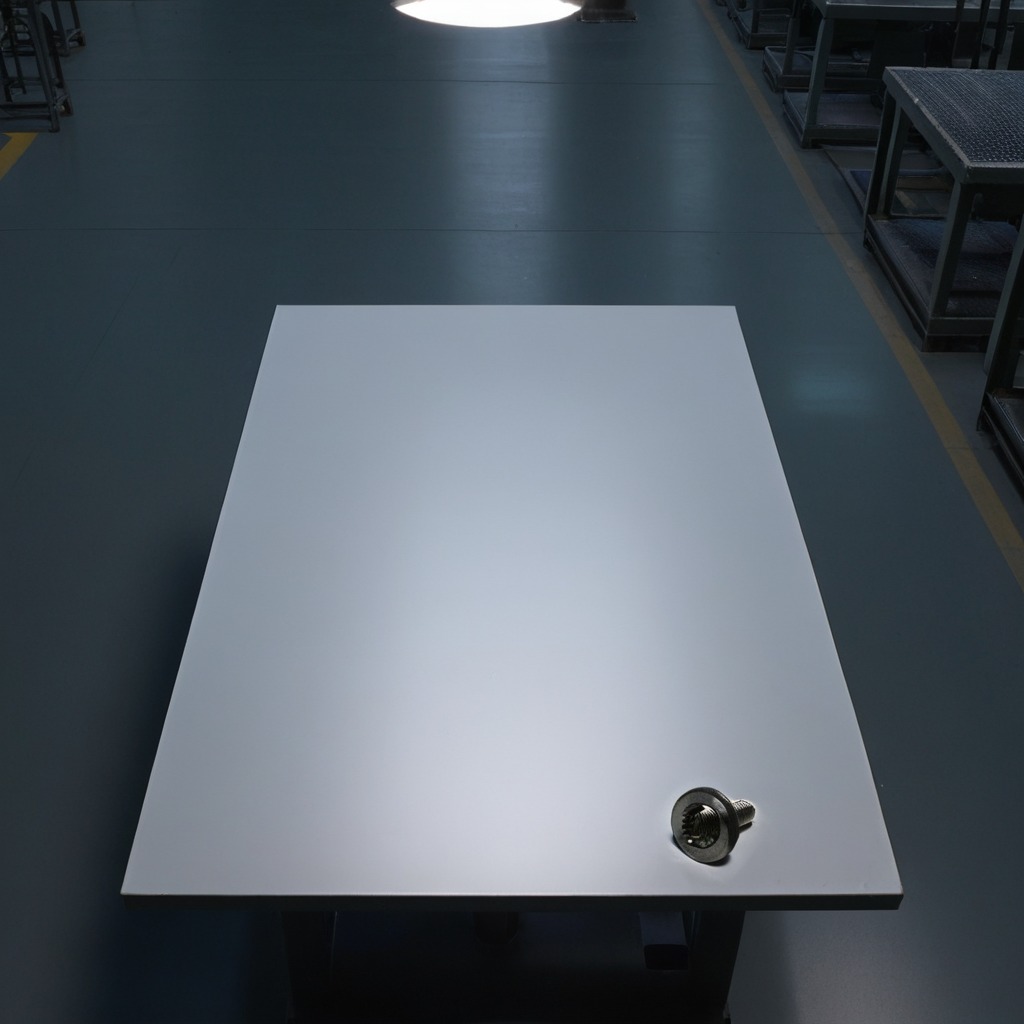
A metal screw is lying on the tabletop.